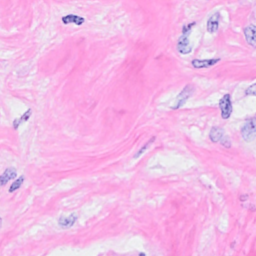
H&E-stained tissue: Breast